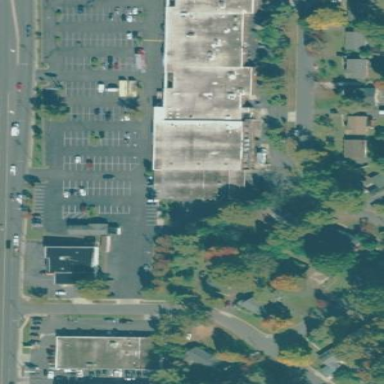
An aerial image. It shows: Retail building.